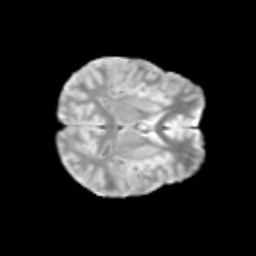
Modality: T2w
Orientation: axial
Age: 13
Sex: male
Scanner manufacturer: siemens
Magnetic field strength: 3 T
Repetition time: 3.8 s
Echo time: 0.07 s